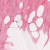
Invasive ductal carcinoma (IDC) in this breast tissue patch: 0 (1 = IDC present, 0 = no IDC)